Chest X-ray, AP view. Patient: 51 years old, sex M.
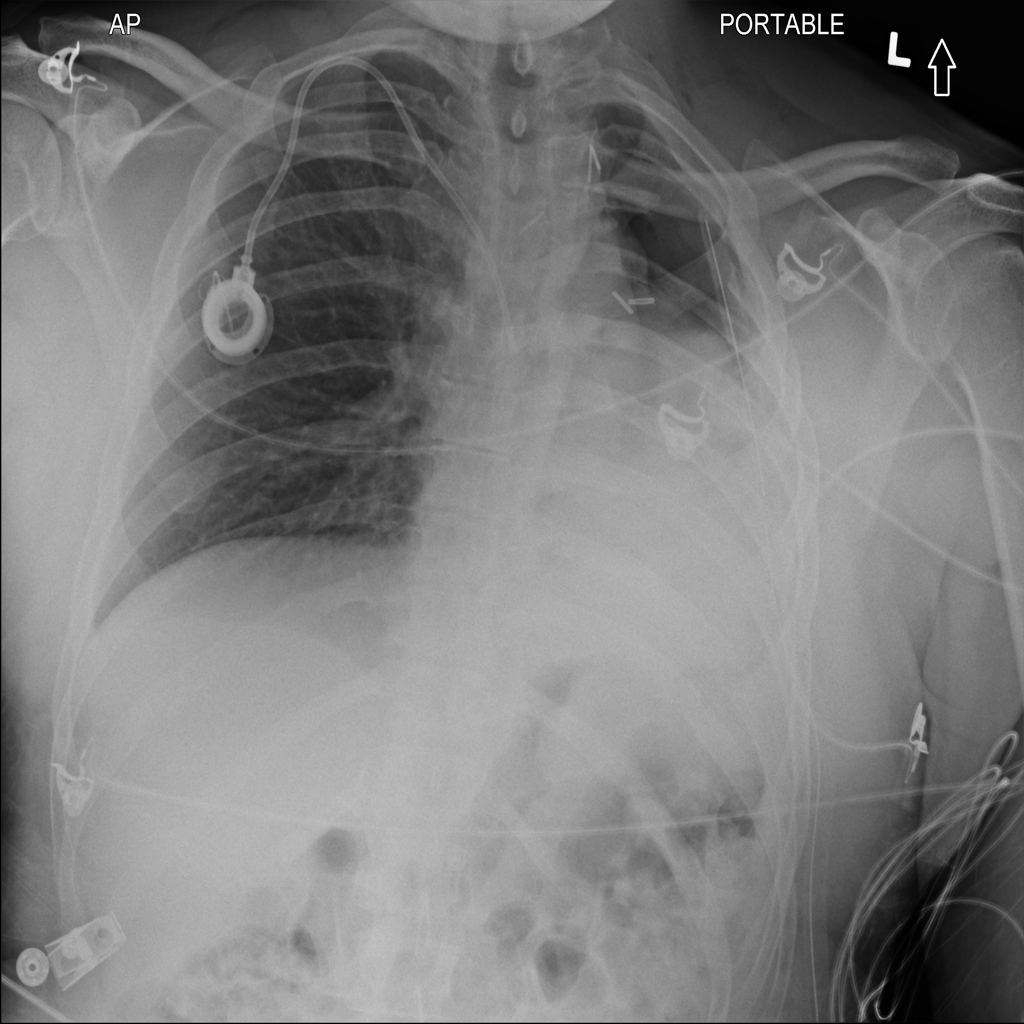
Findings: Pneumothorax